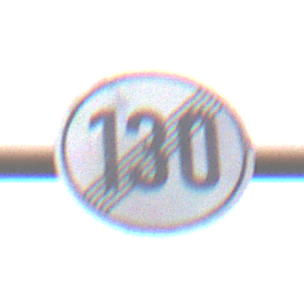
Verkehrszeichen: EndeGeschwindigkeit130
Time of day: Midday
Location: Outdoor (Suburban)
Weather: Overcast
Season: NotSpecified
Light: Natural